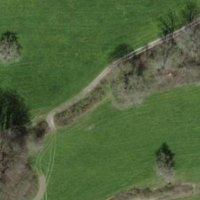
EUNIS habitat code: 25
Species observed at this site:
Pinus mugo